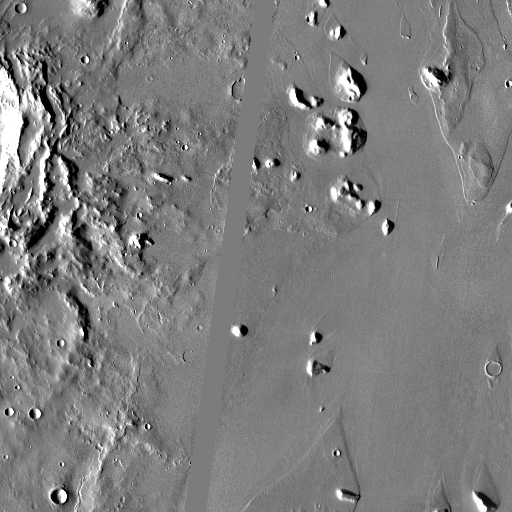
Crater classes present: Background, Other, Buried, Secondary